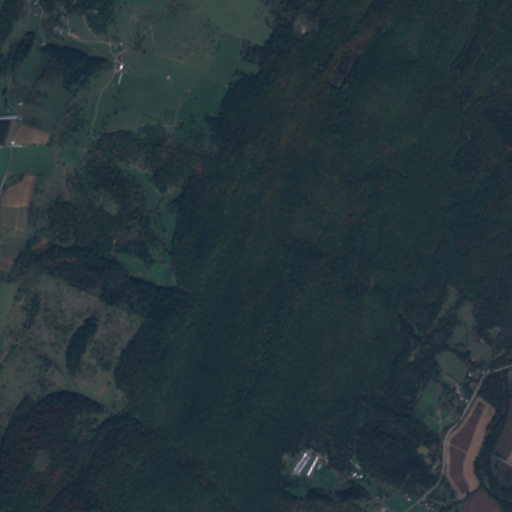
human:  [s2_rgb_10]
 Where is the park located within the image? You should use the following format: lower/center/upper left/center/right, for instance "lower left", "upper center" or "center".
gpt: The park is located in the lower right of the image.
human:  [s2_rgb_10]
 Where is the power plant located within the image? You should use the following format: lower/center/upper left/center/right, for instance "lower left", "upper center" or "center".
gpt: There is no power plant in the image.